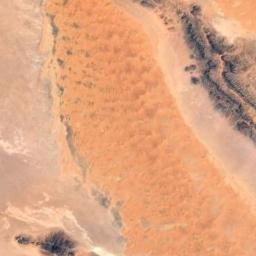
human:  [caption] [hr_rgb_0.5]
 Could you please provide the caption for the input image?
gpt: It is a large piece of yellow desert between the brown bare land .

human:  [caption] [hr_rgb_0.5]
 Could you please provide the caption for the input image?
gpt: The yellow desert is next to the bare land .

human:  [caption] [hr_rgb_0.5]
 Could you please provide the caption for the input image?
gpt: The desert has orange sand, Some black mountains and small dunes .

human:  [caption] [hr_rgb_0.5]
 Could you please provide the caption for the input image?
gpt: There are many lines in the desert .

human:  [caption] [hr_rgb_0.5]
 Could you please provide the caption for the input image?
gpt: A desert covered with sand and some bare land .